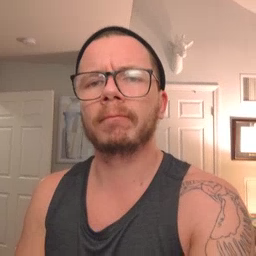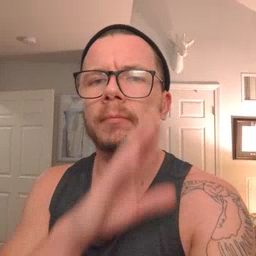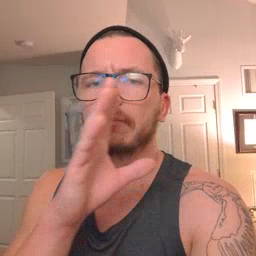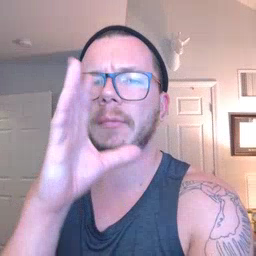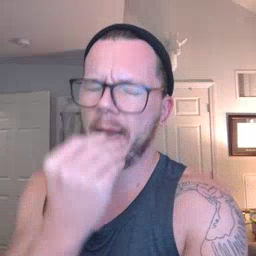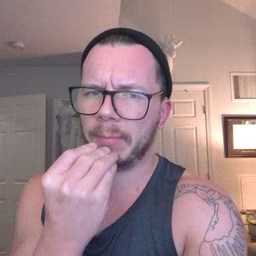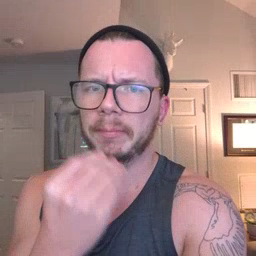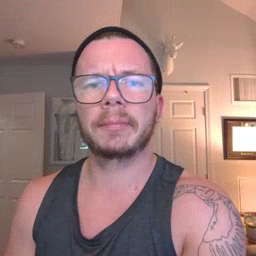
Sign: nap